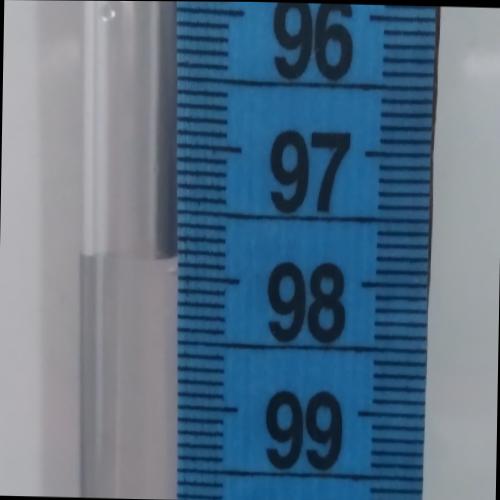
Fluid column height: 97.8 cm